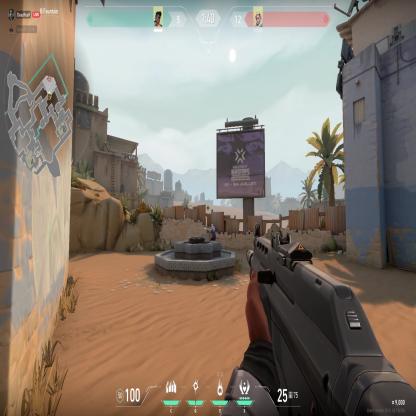
Label: enemy